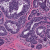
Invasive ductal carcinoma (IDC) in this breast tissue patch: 0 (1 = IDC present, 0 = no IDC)